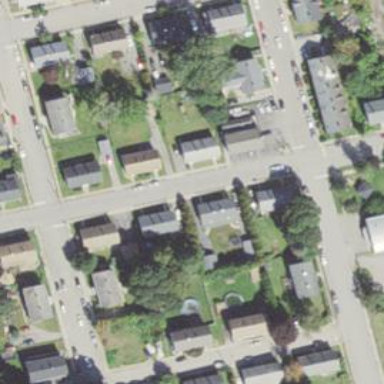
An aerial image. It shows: Residential driveway designated as service road.